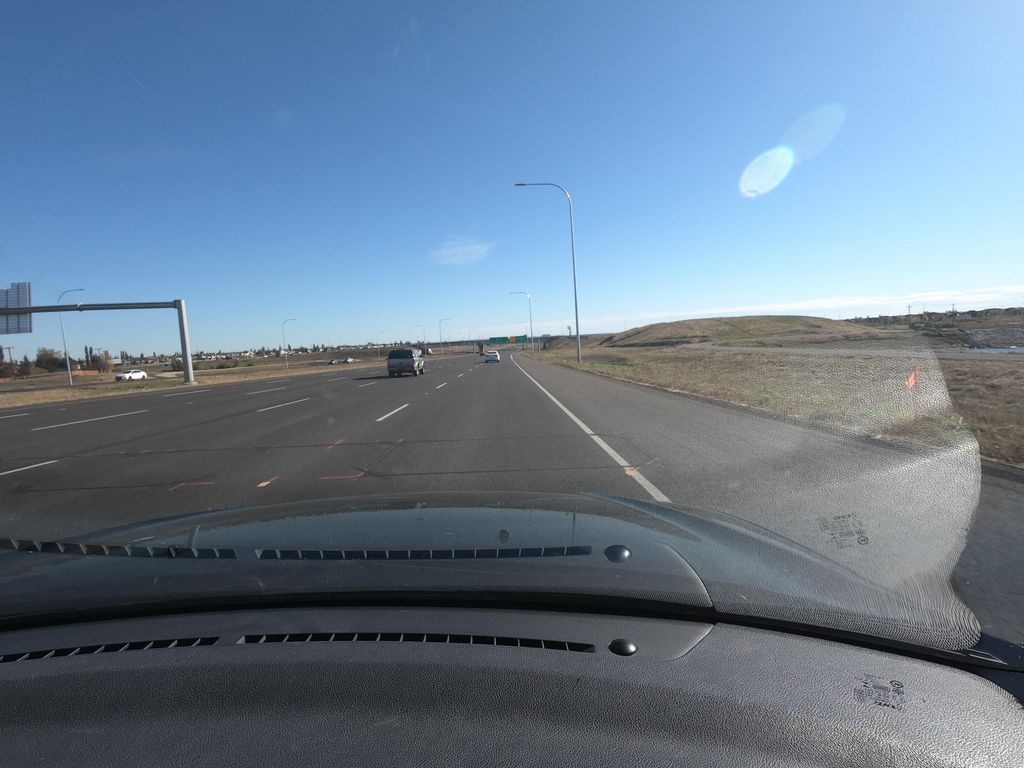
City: calgary